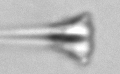
Label: Asterionellopsis_glacialis